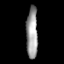
Tissue: prostate
Cell type: Myeloid cells
Senescence score: 0.7273
Nuclear area (px): 576
Mean DAPI intensity: 155.852